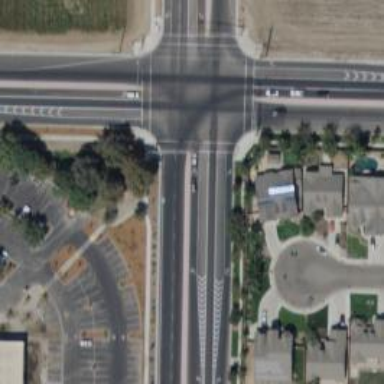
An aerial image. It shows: Crossing with marked lines on the road.